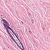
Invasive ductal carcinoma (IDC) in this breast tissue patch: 0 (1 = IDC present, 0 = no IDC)